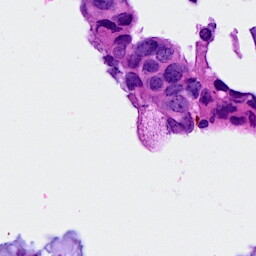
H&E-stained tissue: Breast